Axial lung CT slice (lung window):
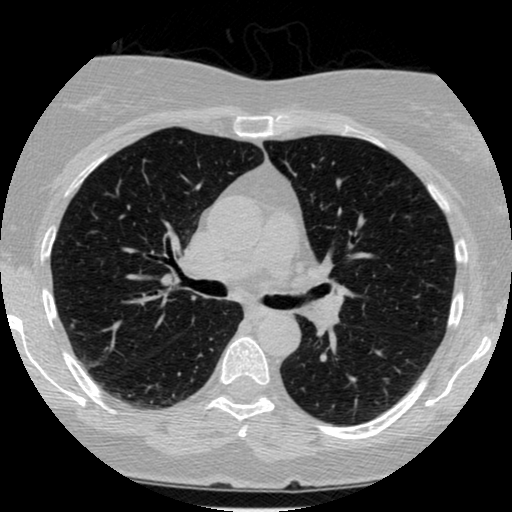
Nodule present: no